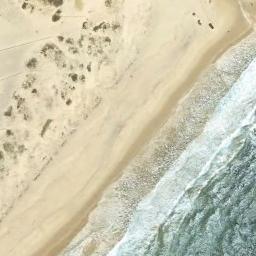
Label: beach